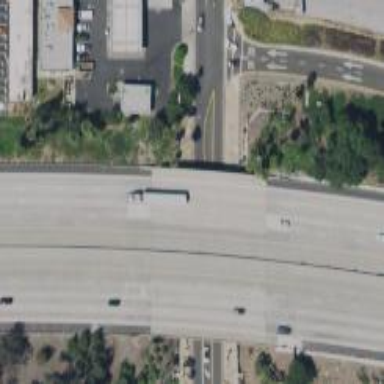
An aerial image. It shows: Motorway bridge.